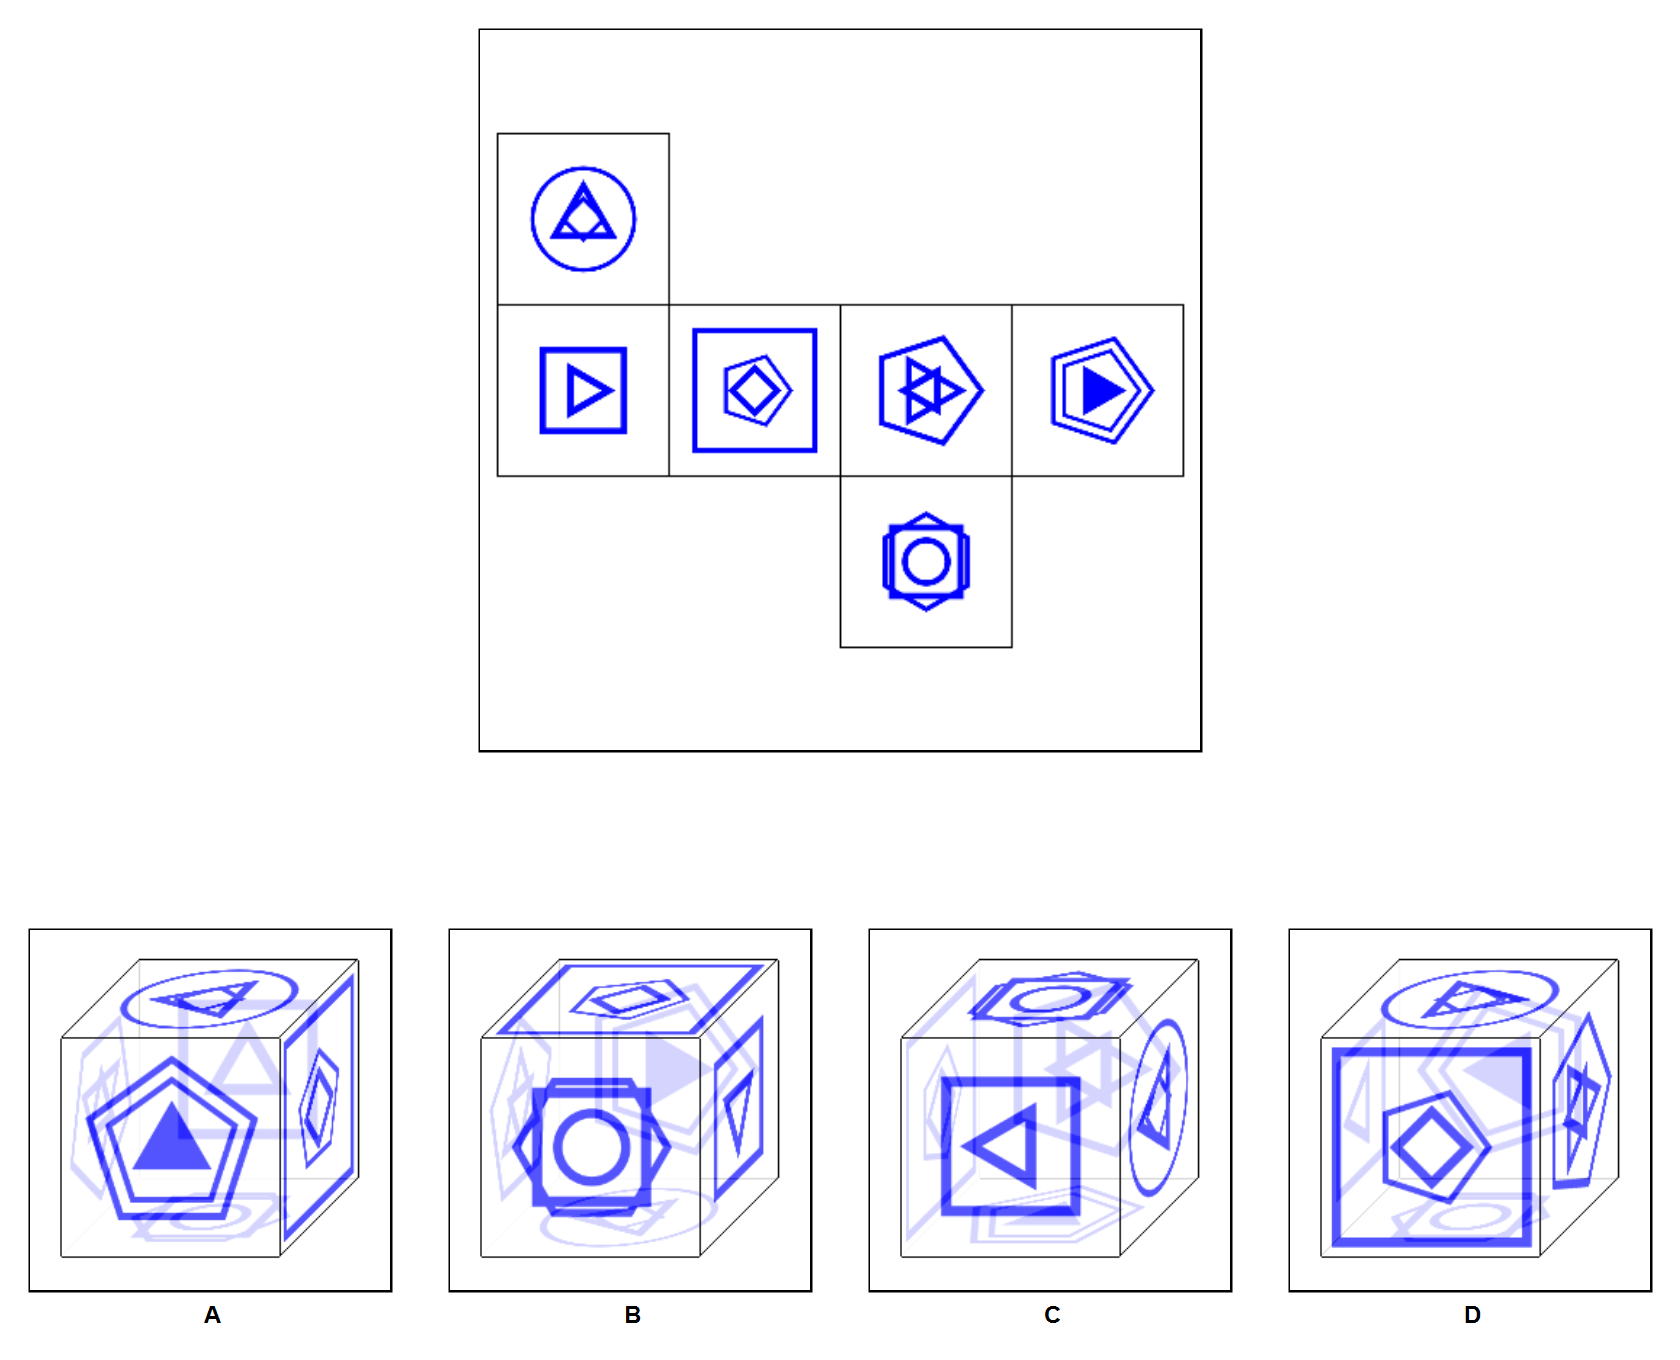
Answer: D